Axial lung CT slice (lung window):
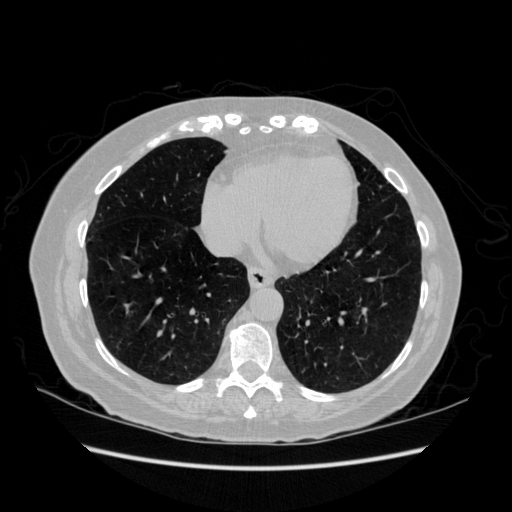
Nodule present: yes
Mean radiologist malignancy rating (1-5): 1.5